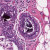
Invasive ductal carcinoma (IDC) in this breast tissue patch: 0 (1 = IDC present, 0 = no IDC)